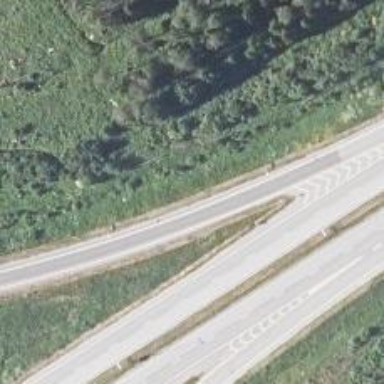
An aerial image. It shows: Trunk link highway.